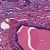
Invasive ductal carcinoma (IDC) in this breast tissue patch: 1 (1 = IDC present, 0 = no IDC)